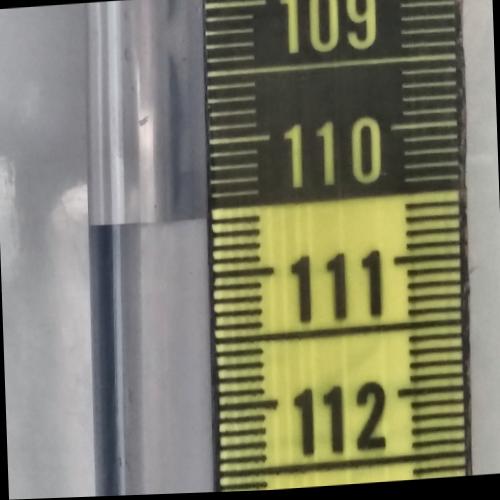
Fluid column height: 110.6 cm